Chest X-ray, AP view. Patient: 24 years old, sex M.
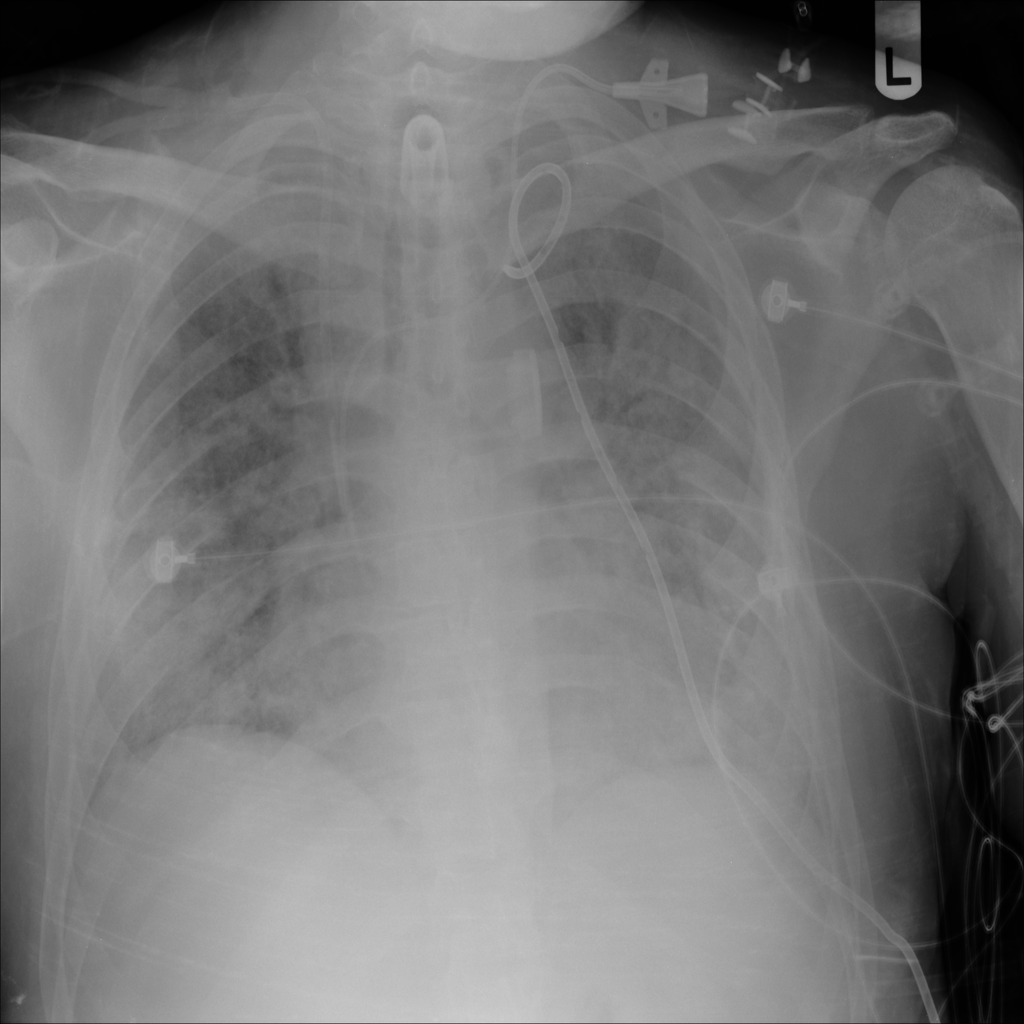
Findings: Infiltration